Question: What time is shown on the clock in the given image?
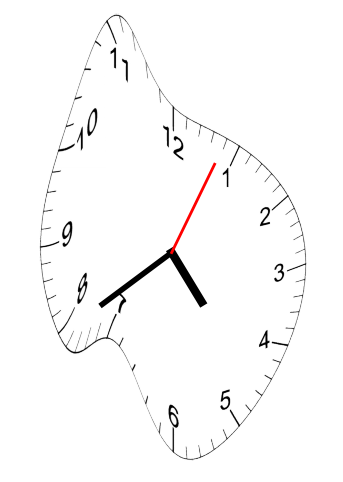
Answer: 04:39:04